Aerial crown-view tile of a tropical tree (Barro Colorado Island, Panama), acquired 20250818:
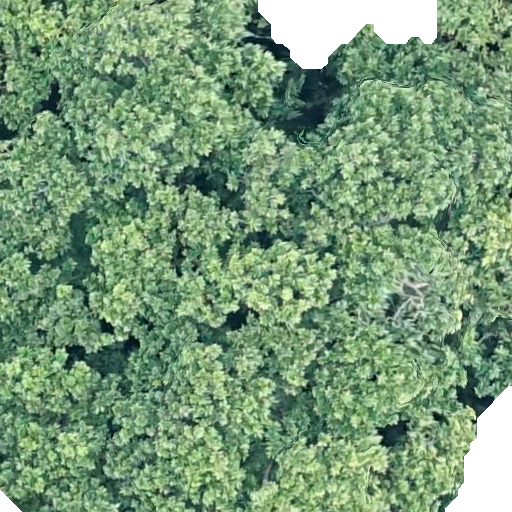
Species: Anacardium excelsum
GBIF accepted scientific name: Anacardium excelsum
Crown area: 477.389 m²